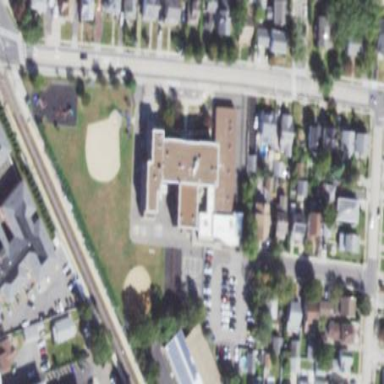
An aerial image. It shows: School building.